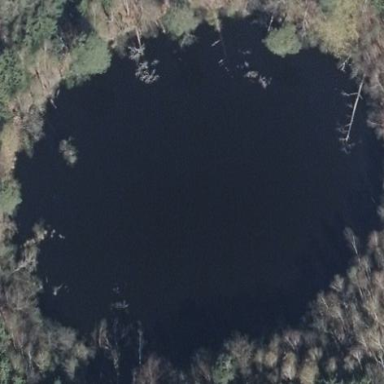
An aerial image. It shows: Beautiful lake surrounded by nature.